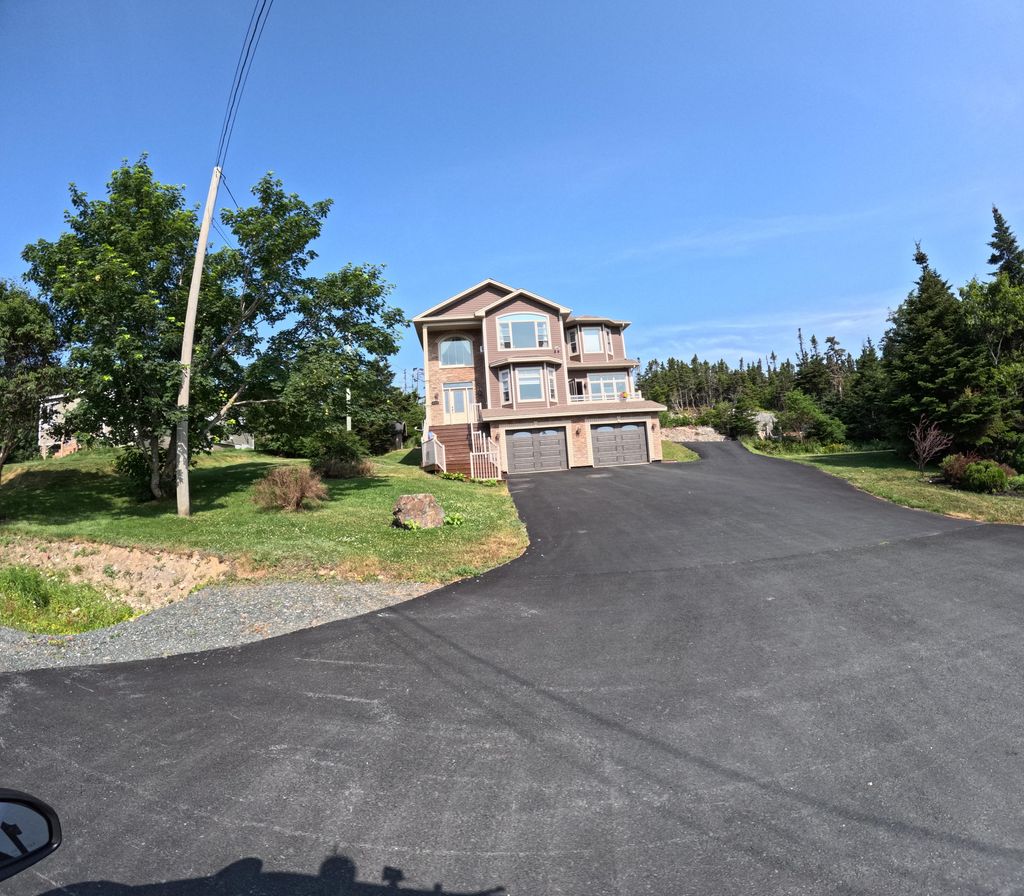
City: st_johns